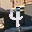
Label: 4